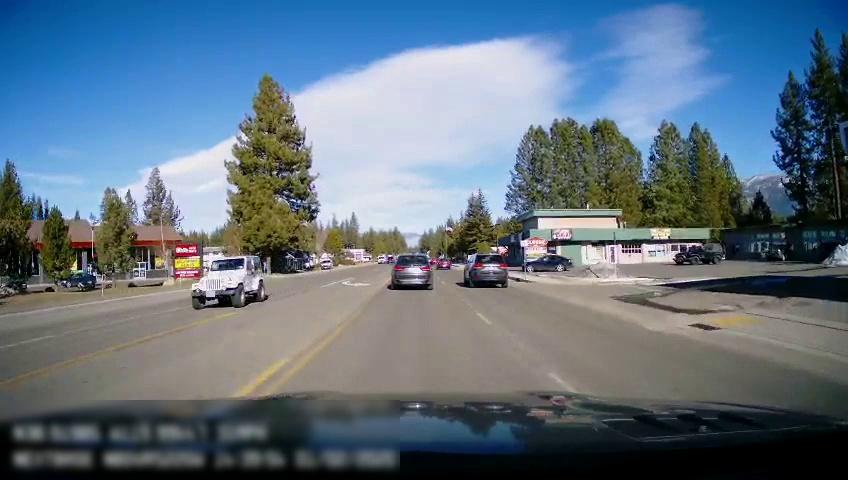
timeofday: Day
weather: Sunny
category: Drivable Space
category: Vehicles | Car
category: Vehicles | Car
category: Vehicles | SUV
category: Vehicles | SUV
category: Vehicles | SUV
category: Vehicles | SUV
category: Vehicles | SUV
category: Vehicles | Car
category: Vehicles | SUV
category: Lanes | Opposite Lane
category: Lanes | Current Lane
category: Lanes | Current Lane